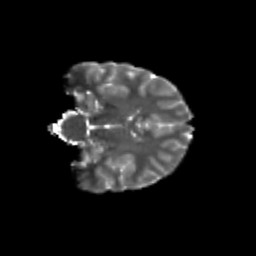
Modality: T2w
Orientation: coronal
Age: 11
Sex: male
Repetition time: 9.512 s
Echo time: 0.089 s